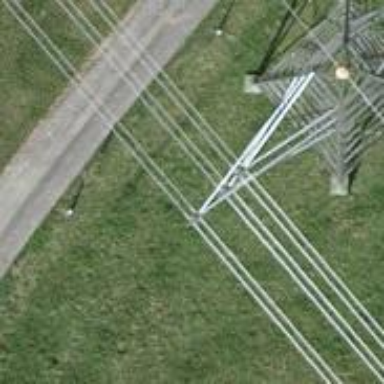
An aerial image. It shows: Power tower.